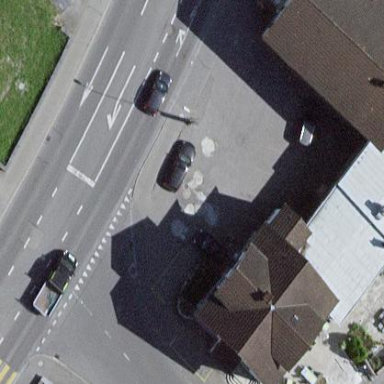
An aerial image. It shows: Restaurant in building.